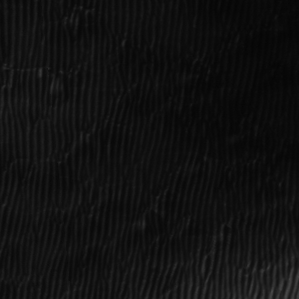
Label: frost